Question: I am building a reservation system. I have users in roles('admin', 'client', 'employee', 'student').
Each reservation must be associated with a user of role client, it might be assigned to user of role employee and might also be assigned to user of role student.
So in my reservation class I have properties of type User and I have marked them with [ForeignKey("AnytypeId")] attribute to hint EF for relations.
I have seen code like this at <URL>
'''
public class Reservation
{
public int ReservationID
{
get;
set;
}
[Required(ErrorMessage="Please provide a valid date")]
public DateTime ReservationDate
{
get;
set;
}
public DateTime ReservationEnd { get; set; }
public DateTime EntryDate
{
get;
set;
}
public DateTime UpdatedOn
{
get;
set;
}
public decimal Ammount
{
get;
set;
}
public decimal? Discount { get; set; }
[DataType(DataType.MultilineText)]
public string ServiceDetails { get; set; }
[DataType(DataType.MultilineText)]
public string Remarks { get; set; }
public string VoucherNumber { get; set; }
public int ServiceID
{
get;
set;
}
public Service Service
{
get;
set;
}
public string EmployeeId { get; set; }
[ForeignKey("EmployeeId")]
public User Employee { get; set; }
public string ClientId { get; set; }
[ForeignKey("ClientId")]
public User Client { get; set; }
public string StudentId { get; set; }
[ForeignKey("StudentId")]
public User Student { get; set; }
}
public class User
{
//[DatabaseGenerated(DatabaseGeneratedOption.Identity)]
//public Guid UserId { get; set; }
[Key]
[Required(ErrorMessage = "User Name is required")]
[Display(Name = "User Name")]
[MaxLength(100)]
public string UserName { get; set; }
[Required]
[MaxLength(64)]
public byte[] PasswordHash { get; set; }
[Required]
[MaxLength(128)]
public byte[] PasswordSalt { get; set; }
[Required(ErrorMessage = "Email is required")]
[DataType(DataType.EmailAddress)]
[MaxLength(200)]
public string Email { get; set; }
[MaxLength(200)]
public string Comment { get; set; }
[Display(Name = "Approved?")]
public bool IsApproved { get; set; }
[Display(Name = "Crate Date")]
public DateTime DateCreated { get; set; }
[Display(Name = "Last Login Date")]
public DateTime? DateLastLogin { get; set; }
[Display(Name = "Last Activity Date")]
public DateTime? DateLastActivity { get; set; }
[Display(Name = "Last Password Change Date")]
public DateTime DateLastPasswordChange { get; set; }
public string address { get; set; }
public string LastName { get; set; }
public string FirstName { get; set; }
public string Phone { get; set; }
public bool? IsActive { get; set; }
public int? ClientTypeID { get; set; }
public virtual ClientType ClientType { get; set; }
public virtual ICollection<Role> Roles { get; set; }
public DateTime? PackageValidity { get; set; }
public virtual ICollection<Reservation> Reservations { get; set; }
}
public class UserMap : EntityTypeConfiguration<User>
{
public UserMap()
{
this.HasMany(u => u.Roles)
.WithMany(r => r.Users)
.Map(m =>
{
m.ToTable("RoleMemberships");
m.MapLeftKey("Username");
m.MapRightKey("RoleName");
});
}
}
'''
Now as I run my mvc3 EF code first app database created for me on the fly with following ERD and edmx model.

Now few problems that I am having:
1. When I am listing all the users of role clients their reservation property is showing always 0 even if their are reservations available in database.
2. If I am trying to delete a user of role client who have reservation in database I get following error.
The DELETE statement conflicted with the REFERENCE constraint "Reservation_Client". The conflict occurred in database "CRSDB", table "dbo.Reservations", column 'ClientId'.
The statement has been terminated.
I checked the realtions in ERD and edmx model their is no cascade delete applied to them. How can I instruct EF to delete all the reservations when deleting user of role client but not for users of role employee or student.
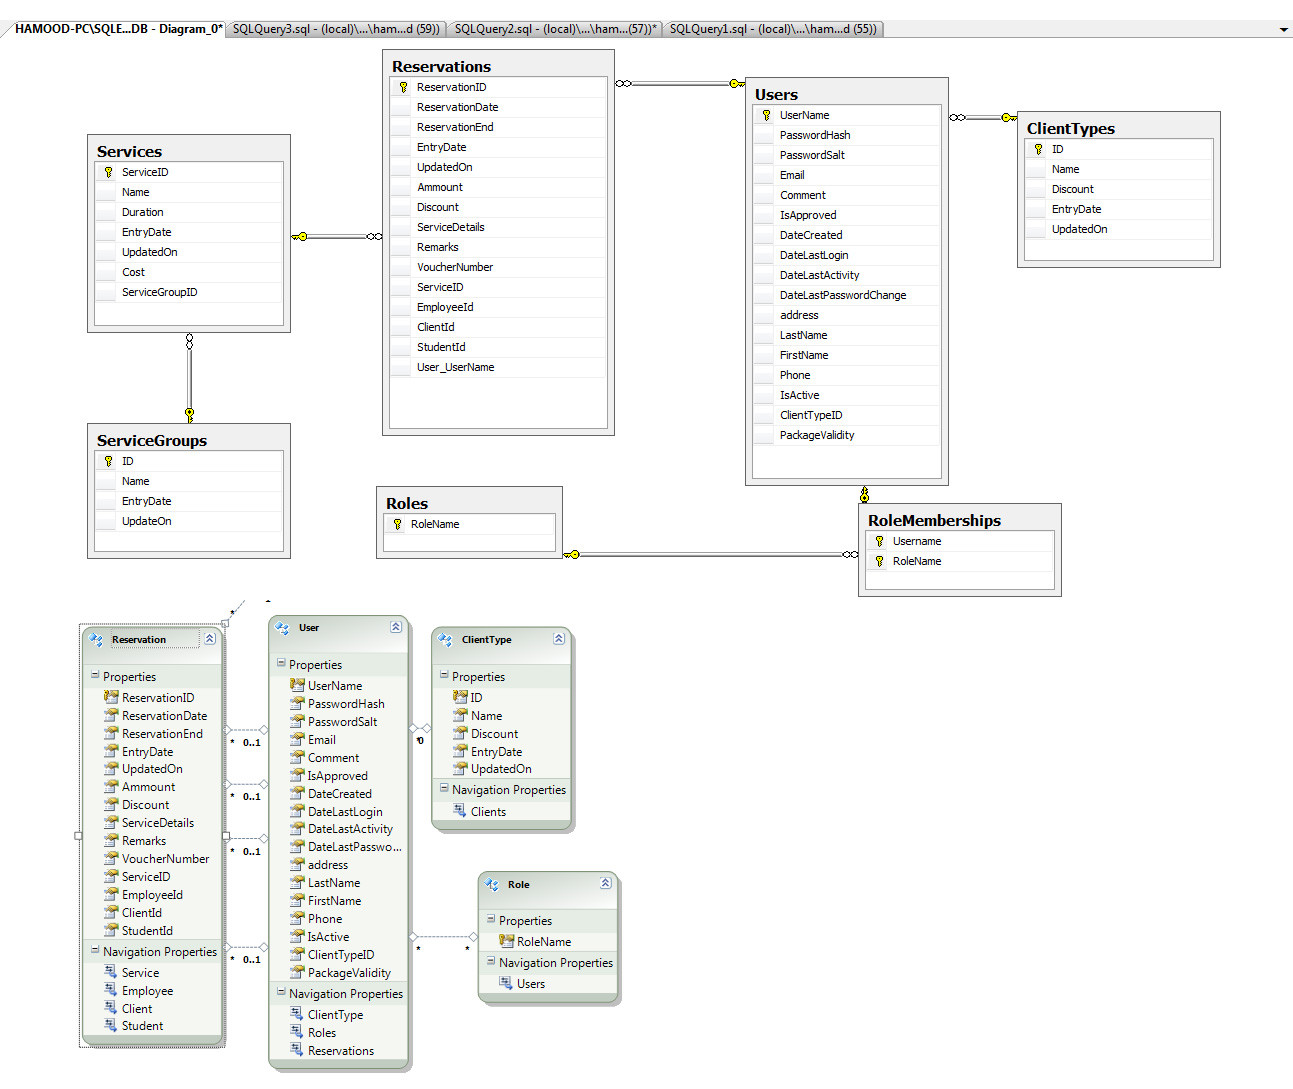
Answer: This code does the trick
'''
public class Reservation
{
public int ReservationID
{
get;
set;
}
[Required(ErrorMessage="Please provide a valid date")]
public DateTime ReservationDate
{
get;
set;
}
public DateTime ReservationEnd { get; set; }
public DateTime EntryDate
{
get;
set;
}
public DateTime UpdatedOn
{
get;
set;
}
public decimal Ammount
{
get;
set;
}
public decimal? Discount { get; set; }
[DataType(DataType.MultilineText)]
public string ServiceDetails { get; set; }
[DataType(DataType.MultilineText)]
public string Remarks { get; set; }
public String PaymentMethod { get; set; }
public string VoucherNumber { get; set; }
public int ServiceID
{
get;
set;
}
public virtual Service Service
{
get;
set;
}
public string EmployeeID { get; set; }
[ForeignKey("EmployeeID")]
public virtual User Employee { get; set; }
public string ClientID { get; set; }
[ForeignKey("ClientID")]
public virtual User Client { get; set; }
public string StudentID { get; set; }
[ForeignKey("StudentID")]
public virtual User Student { get; set; }
}
public class ReservationMap : EntityTypeConfiguration<Reservation>
{
public ReservationMap()
{
this.HasOptional(r => r.Client).WithMany().WillCascadeOnDelete(true);
this.HasOptional(r => r.Employee).WithMany().WillCascadeOnDelete(false);
this.HasOptional(r=>r.Student).WithMany().WillCascadeOnDelete(false);
}
}
'''